Interaction volume radius: 5 \u00c5
Interaction volume height: 10 \u00c5
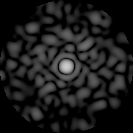
Disorder parameter: 0.7755